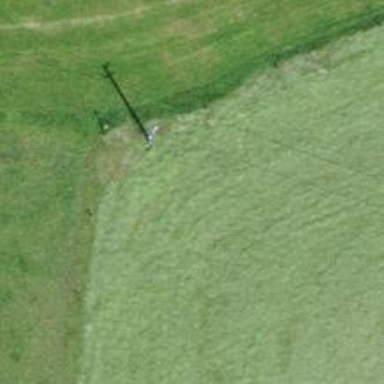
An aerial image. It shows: Minor power line.